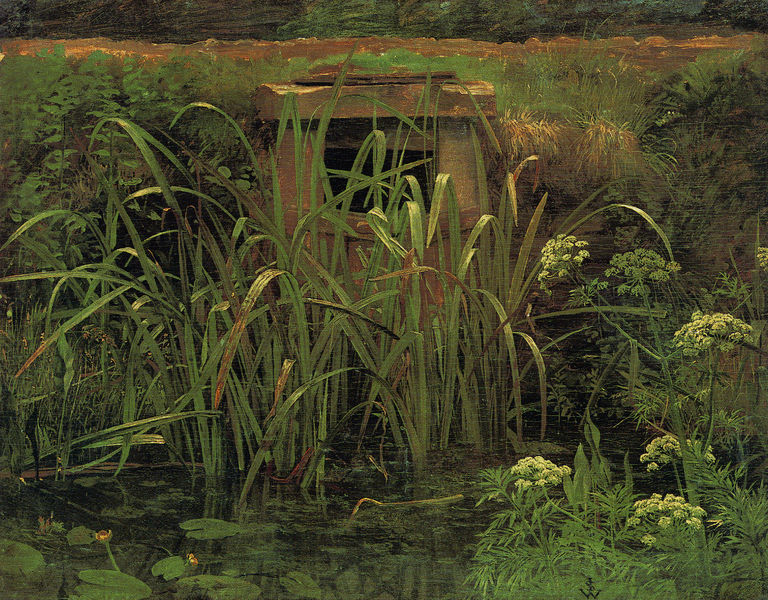
Titel: Bachschleuse
Künstler: Johann Wilhelm Schirmer
Standort: Düsseldorf
Institution: Museum Kunst Palast
Schlagwörter: baum, blätter, dunkel, gemälde, wasser, weiß, gelb, grün, impressionismus, landschaft, ocker, see, teich, ufer, ausschnitt, blume, blumen, braun, fenster, hell, holz, licht, schwarz, tür, zeichnung, anlage, blüte, blüten, gras, haus, park, weg, wiese, beige, malerei, wand, stein, steine, öl, bach, erde, gräser, halme, natur, schilf, spiegelung, strauch, brücke, gebüsch, hütte, kanal, blatt, pflanze, pflanzen, höhle, schön, brunnen, weiher, garten, sommer, naturalismus, spiegelbild, acker, hang, mauer, hecke, hellgrün, wise, barun, halm, vegetation, idylle, böschung, wehr, steg, detail, realistisch, farn, bretter, grashalme, tor, foto, verfall, eingang, wasserpflanzen, idyll, moos, brett, loch, sumpf, insekten, österreich, photo, öffnung, moor, tümpel, realsimus, mönch, seerosen, bambus, grüne, morast, versteck, büschel, seerose, wiesenblumen, tritt, wasserspiegel, tunnel, luke, verschlag, froschperspektive, quelle, schleuse, schilff, teichrosen, binsen, beobachtung, abfluss, sauerampfer, schafgarbe, bärenklau, dolden, ablauf, sperre, gräßer, schwimmend, trittbrett, lucke, tarnung, ausfluß, grune, seerosenblatt, seerosenblätter, zufluss, schierling, siel, brennesseln, durchfluß, grüj, sumpfdotterblume, au, dill, grüßn, brennnesseln, höhke, valeurisch